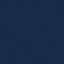
Label: SeaLake